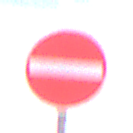
Verkehrszeichen: VerbotDerEinfahrt
Umgebung: Outdoor, Urban
Tageszeit: Midday
Wetter: Overcast
Licht: Natural
Jahreszeit: NotSpecified
Kontrast: LowContrast